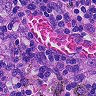
Metastatic tissue present: yes